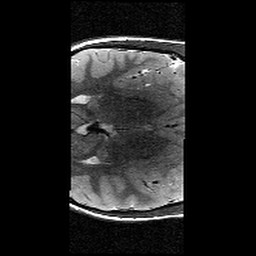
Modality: T2w
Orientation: axial
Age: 11
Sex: female
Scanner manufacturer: siemens
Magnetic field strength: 3 T
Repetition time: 9.23 s
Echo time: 0.067 s